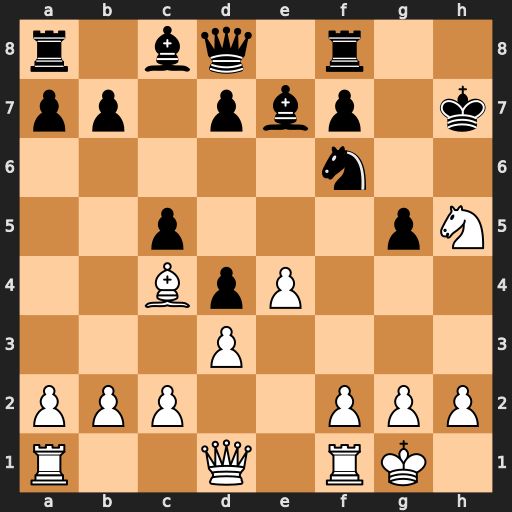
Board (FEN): r1bq1r2/pp1pbp1k/5n2/2p3pN/2BpP3/3P4/PPP2PPP/R2Q1RK1
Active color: w
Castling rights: -
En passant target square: -
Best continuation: Nxf6+ Bxf6 Qh5+ Kg7 f4 d5 Bxd5